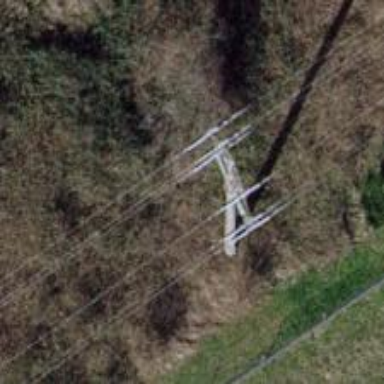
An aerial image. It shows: Concrete power pole.